Question: I have XML like this :
'''
<RelativeLayout
android:id="@+id/relativeLayout1"
android:layout_width="fill_parent"
android:layout_height="wrap_content" >
<Button
android:id="@+id/button1"
android:layout_width="wrap_content"
android:layout_height="wrap_content"
android:layout_alignParentBottom="true"
android:layout_alignParentRight="true"
android:text="@string/button1" />
<EditText
android:id="@+id/editText1"
android:layout_width="wrap_content"
android:layout_height="wrap_content"
android:layout_alignParentBottom="true"
android:layout_alignParentLeft="true"
android:layout_alignTop="@+id/button1"
android:layout_toLeftOf="@+id/button1"
android:ems="10"
android:inputType="textMultiLine" />
</RelativeLayout>
'''
And the view like this :

How can I fix that?
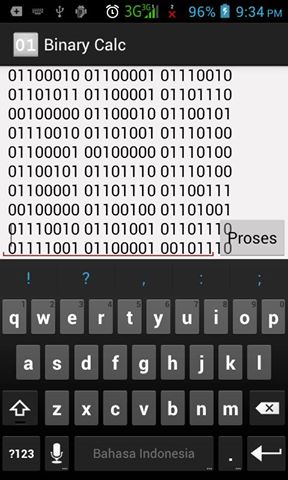
Answer: The problem is that you are using the 'android:ems' attribute, which sets an exact width to the TextView (measured in EMs).
This overrides 'android:layout_width="wrap_content"', and thus the text in the EditText overflows.
I'm guessing what you actually wanted was to set the size of the text, which should be done using 'android:textSize' and SP units.